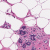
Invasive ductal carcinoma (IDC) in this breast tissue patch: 0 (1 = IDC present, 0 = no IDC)